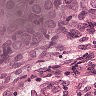
Metastatic tissue present: yes